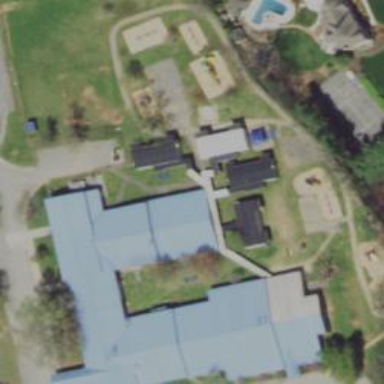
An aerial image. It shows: School.